Question: # The Problem
I'm trying to understand and implement the <URL> about clarifying this algorithm, but I still can't seem to get it to work.
I know there's something wrong bc it produces the wrong intersection of two polygons even for a simple example that doesnt have degenerates:
'''
subjpoly = [(0,0),(6,0),(6,6),(0,6),(0,0)]
clippoly = [(1,4),(3,8),(5,4),(5,10),(1,10),(1,4)]
'''
which produces an intersection of:
'''
[ [(5.0, 6.0), (4.0, 6.0), (5, 4), (5.0, 6.0)],
[(1.0, 6.0), (2.0, 6.0), (4.0, 6.0)] ]
'''
Visualized it looks like this:

So this question is not about a particular piece of code or language syntax, but about and putting it into pseudocode. Thanks in advance!
# The Algorithm
The algorithm presented here is based directly off and should mimic the one described in section 4.2 in the Forster-Oberfelt paper, but obviously there is something I'm missing that's giving me wrong results.
## Part 1:
Start by looping both subj and clip and marking each vertex location as "in", "out", or "on" the other polygon.
'''
for s in subj.iter():
s.loc = testLocation(s, clip)
for c in clip.iter():
c.loc = testLocation(c, subj)
'''
## Part 2:
Proceed to loop the intersection points of the subj polygon
'''
for s in subj.iter():
if s.intersect:
'''
### Subpart 2.1:
Process each subj intersection by either unmarking them as an intersection or marking them as entry or exit, and do the same for the neighbour intersection point. NOTE: the algorithm explained in the article only explains how to mark the main subject polygon, but never says how to mark the neighbour, so here I'm just assuming both are marked using the same set of rules.
'''
mark(s)
mark(s.neighbour)
'''
Where the mark() processing rules is defined as:
'''
def mark(s):
curlocs = (s.prev.loc,s.next.loc)
neighlocs = (s.neighbour.prev.loc,s.neighbour.next.loc)
# in in
if curlocs == ("in","in"):
if neighlocs == ("in","in") or neighlocs == ("out","out") or neighlocs == ("on","on"):
s.intersect = False
else:
s.entry = True
# out out
elif curlocs == ("out","out"):
if neighlocs == ("in","in") or neighlocs == ("out","out") or neighlocs == ("on","on"):
s.intersect = False
else:
s.entry = False
# on on
elif curlocs == ("on","on"):
if neighlocs == ("in","in") or neighlocs == ("out","out") or neighlocs == ("on","on"):
s.intersect = False
else:
# label opposite of neighbour
# NOTE: this is not specified in the article,
# but one cannot take the opposite of the neighbour's entry flag
# if the neighbour hasn't been marked yet,
# thus the decision to mark the neighbour first
mark(s.neighbour)
s.entry = not s.neighbour
# partial exit
elif curlocs == ("in","on") or curlocs == ("on","out"):
s.entry = False
# partial entry
elif curlocs == ("on","in") or curlocs == ("out","on"):
s.entry = True
# normal exit
elif curlocs == ("in","out"):
s.entry = False
# normal entry
elif curlocs == ("out","in"):
s.entry = True
'''
### Subpart 2.2:
Finally make sure curr and neighbour dont have same entry or exit flags; if they do disable their intersection flag and change the location flags.
'''
if s.entry and s.neighbour.entry:
s.intersect = False
s.neighbour.intersect = False
s.loc = "in"
elif not s.entry and not s.neighbour.entry:
s.intersect = False
s.neighbour.intersect = False
s.loc = "out"
'''
# Bonus Question
A bonus-question is how to make this algorithm support both union and intersection operations since the original Greiner algorithm's support for union was by simply inverting the initial entry/exit flag, but this Forster algorithm doesn't use such a flag?
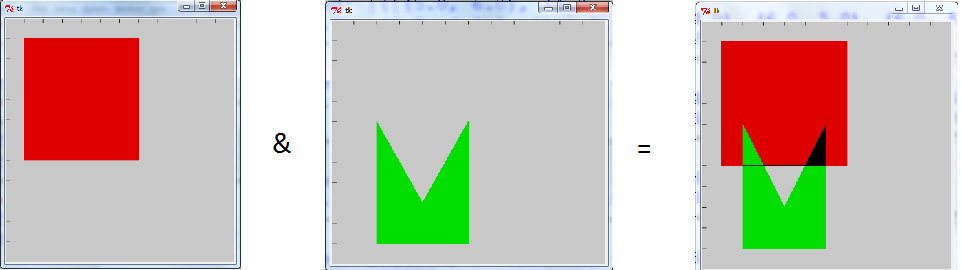
Answer: One more comment about unions instead of intersections. The main idea is that a union operation will proceed in the opposite direction as compared to the intersection operation. That is, if one is suppose to move backwards along a polygon for the intersection operation then for the union operation one would move forward and vice versa.
Now onto the algorithm: first, let's start with the outline of the algorithm. The algorithm I have here will only create one polygon per intersection operation, so you will have to adapt it to create more than one.
'''
'''
The following is an adaptation of the above Greiner-Hormann* algorithm to deal
with degenerate cases. The adaptation was briefly described by Liu et al.**
*Greiner, G. and Hormann K., Efficient Clipping of Arbitrary Polygons, ACM
Trans. on Graphics, 17(2), 1998, pp.71-83
**Liu, Y. K., Wang X. Q., Bao S. Z., Gombosi M., and Zalik B, An Algorithm for
Polygon Clipping and for Determining Polygon Intersections and Unions, Comp. &
Geo, 33, pp. 589-598, 2007
'''
def clip(subject, constraint):
subject, constraint = inside_outside(subject, constraint) #label vertices as inside or outside
subject, constraint = poly_inters(subject, constraint) #find intersections
subject, constraint = label(subject, constraint) #label intersections and entry or exit and possibly remove
flag = True #loop flag
#set our current location to the first point in subject
current = subject.first
#loop through our polygon until we have found the first intersection
while flag:
current = current.next
#Either an intersection has been found or no intersections found
if current.intersect or current.pt == subject.first.pt:
flag = False
#reset our flag for the new loop
flag = True
#If a point lies outside of c and there was an intersection clip s
if current.intersect:
append(clipped, current.pt)
While flag:
#Entry
if current.en:
clipped, current = forward(clipped, current)
#Exit
else:
clipped, current = backward(clipped, current)
#Check to see if we have completed a polygon
if current.pt == clipped.first.pt:
#check if the polygon intersect at a point
if clipped.num_vertices is not 1:
#remove the last vertex because it is also the first
remove(clipped, clipped.last)
#we have created our polygon so we can exit
flag = .FALSE.
#change to the neighbor polygon since we are at a new intersection
current = current.neighbor
#Check if one polygon is contained wholly within the other
elif contained(subject, constraint):
clipped = subject
elif contained(subject, constraint):
clipped = constraint
return clipped
'''
Now we can discuss the labelling. The following code is the loop for labelling intersections as inside or outside. It does not include the logic for determining inside/outside and is only the order of operations.
'''
#label intersections as entry or exit
def label(poly1, poly2):
#cycle through first polygon and label intersections as en or ex
current = poly1.first
for i in range(0,poly1.num_vertices):
if current.intersect:
current = intersect_cases(current)
#Make sure current is still an intersection
if current.isect:
current.neighbor = intersect_cases(current.neighbor)
#if the intersection is en/en or ex/ex
if current.en == current.neighbor.en:
current = remove_inter(current)
current = current.next #move to the next point
return poly1, poly2
'''
And finally dealing with the various cases for labelling.
'''
#deal with the cases
#on/on, on/out, on/in, out/on, out/out, out/in, in/on, in/out, in/in
def intersect_cases(current):
neighbor = current.neighbor
#on/on
if current.prev.intersect and current.next.intersect:
#Determine what to do based on the neighbor
#en tag is the opposite of the neighbor's en tag
if neighbor.prev.intersect and neighbor.next.intersect:
current = remove_inter(current)
current.en = True
neighbor.en = True
elif neighbor.prev.intersect and not neighbor.next.en:
current.en = False
elif neighbor.prev.intersect and neighbor.next.en:
current.en = True
elif not neighbor.prev.en and neighbor.next.intersect:
current.en = False
elif not (neighbor.prev.en or neighbor.next.en):
current = remove_inter(current)
current.en = True
neighbor.en = False
elif not neighbor.prev.en and neighbor.next.en:
current.en = False
elif neighbor.prev.en and neighbor.next.isect:
current.en = True
elif neighbor.prev.en and not neighbor.next.en:
current.en = True
elif neighbor.prev.en and neighbor.next.en:
current = remove_inter(current)
current.en = False
neighbor.en = True
#on/out
elif current.prev.intersect and not current.next.en:
current.en = False
#on/in
elif current.prev.intersect and current.next.en:
current.en = True
#out/on
elif not current.prev.en and current.next.intersect:
current.en = True
#out/out
elif not (current.prev%en or current.next.en):
if neighbor.prev%intersect and neighbor.next.intersect:
current = remove_inter(current)
neighbor.en = True
elif neighbor.prev.en == neighbor.next.en:
current = remove_inter(current)
else:
if neighbor.prev.en and not neighbor.next.en:
current.en = True
else:
current.en = False
#out/in
elif not current.prev.en and current.next.en:
current.en = True
#in/on
elif current.prev.en and current.next.intersect:
current.en = False
#in/out
elif current.prev.en and not current.next.en:
current.en = False
#in/in
elif current.prev.en and current.next.en:
if neighbor.prev.intersect and neighbor.next.intersect:
current = remove_inter(current)
neighbor.en = False
elif neighbor.prev.en == neighbor.next.en:
current = remove_inter(current)
else:
if neighbor.prev.en and not neighbor.next.en:
current.en = True
else:
current.en = False
return current
'''
The above code has not been tested and it is not written for efficiency, rather it is written for readability and understanding.